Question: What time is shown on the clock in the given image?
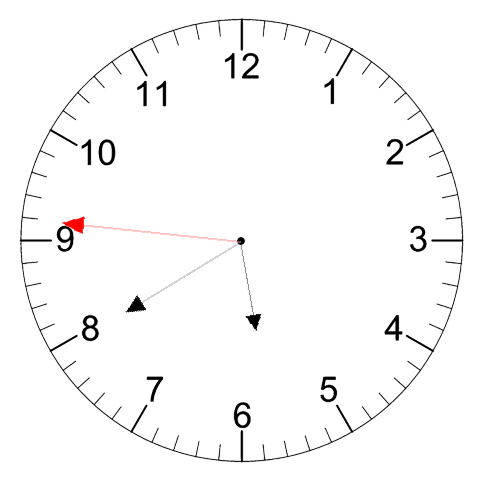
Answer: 05:39:46